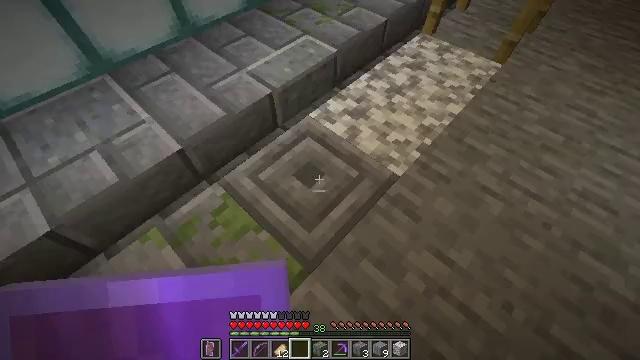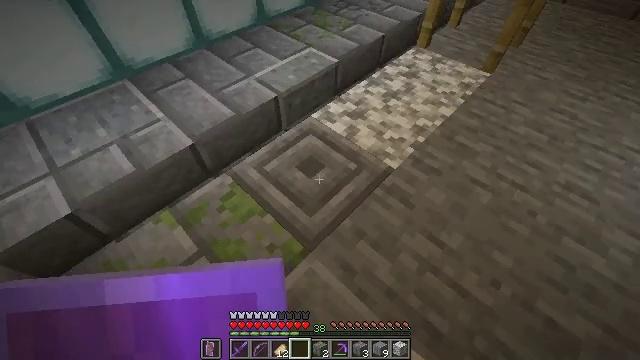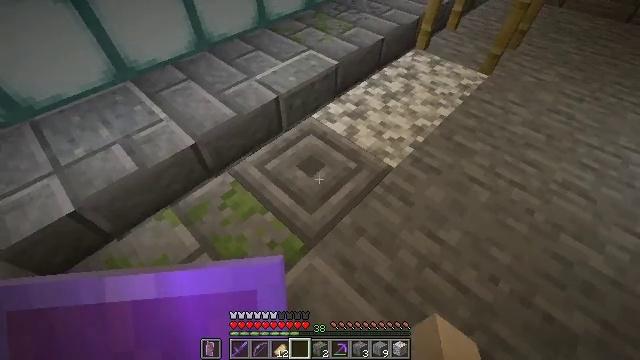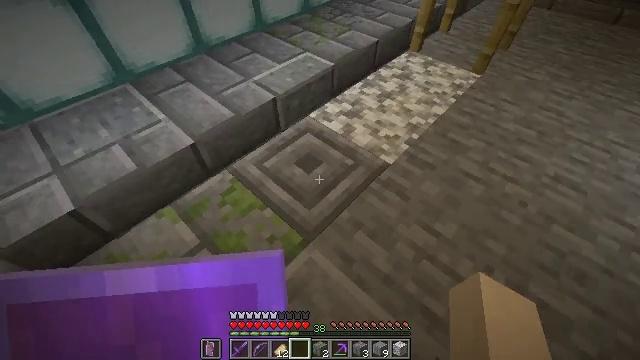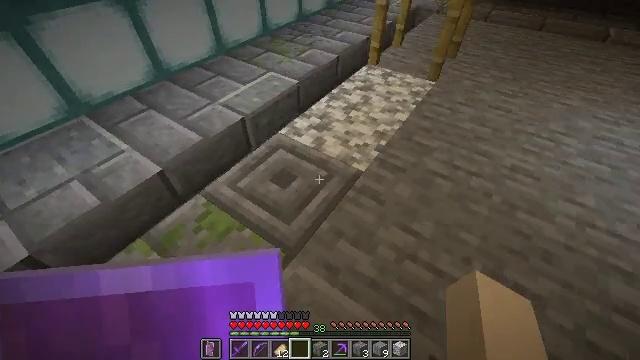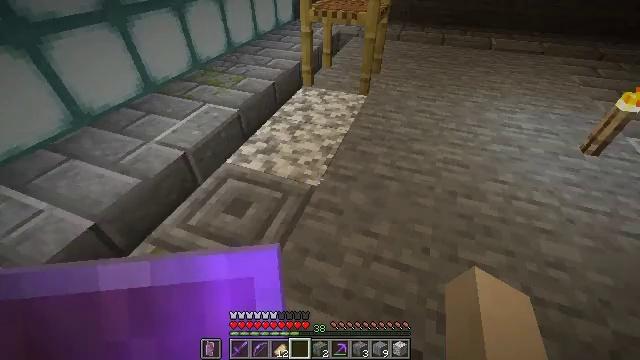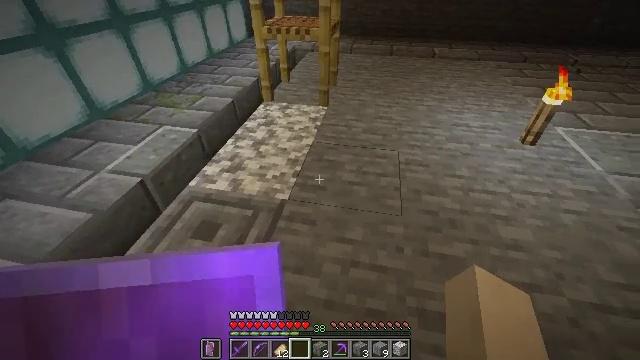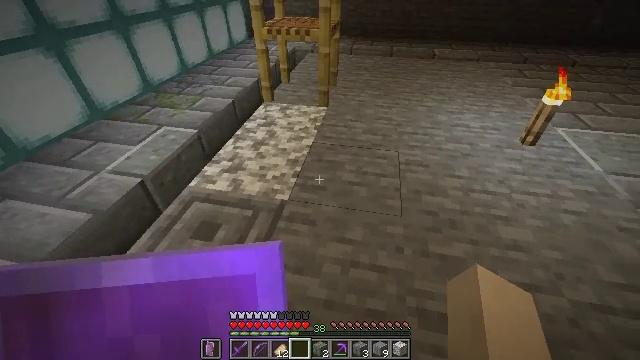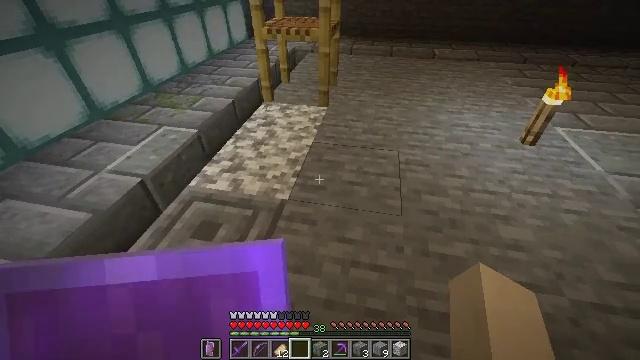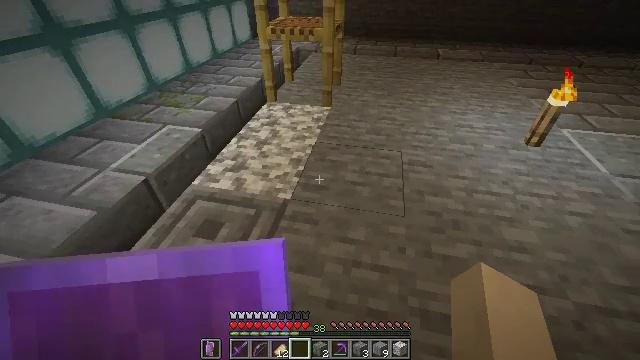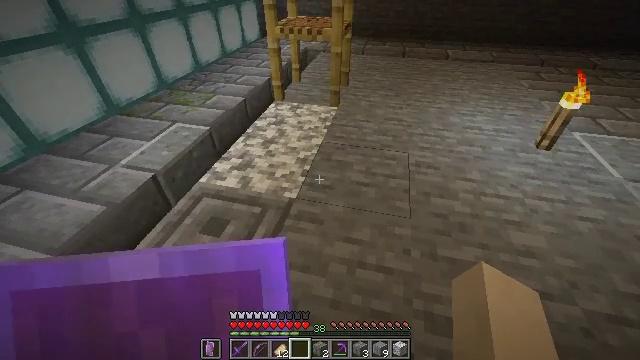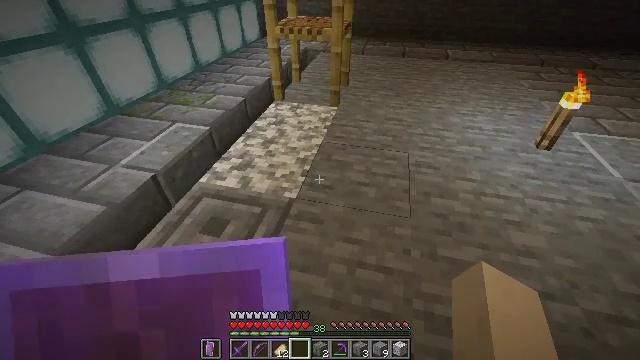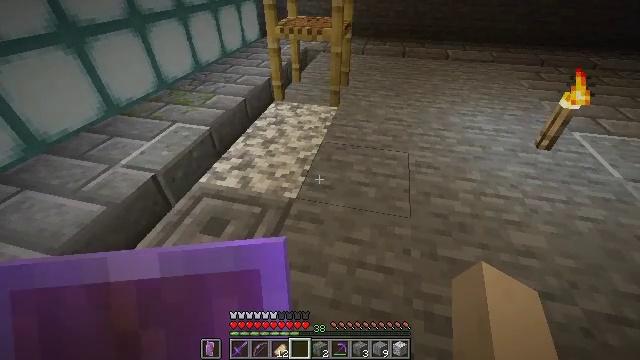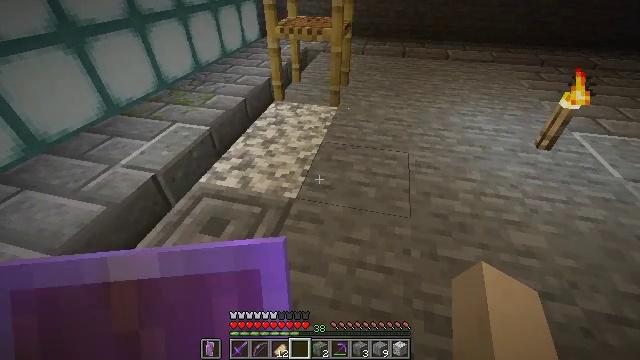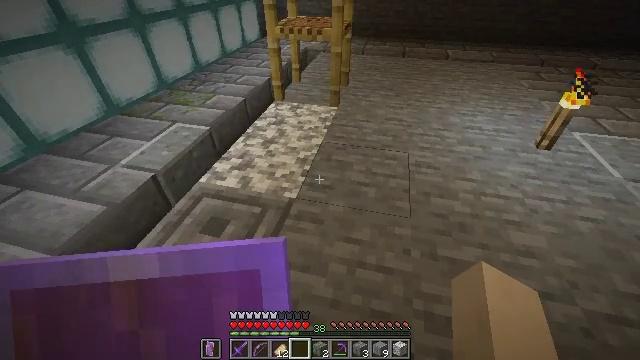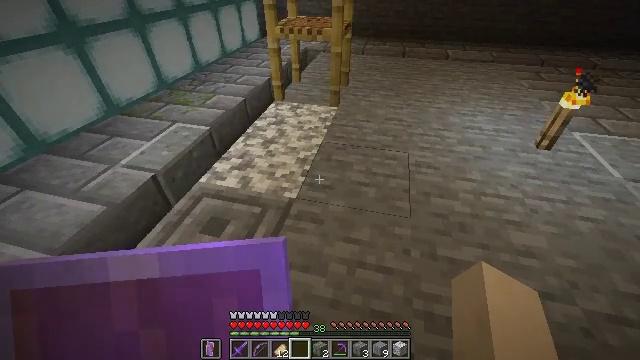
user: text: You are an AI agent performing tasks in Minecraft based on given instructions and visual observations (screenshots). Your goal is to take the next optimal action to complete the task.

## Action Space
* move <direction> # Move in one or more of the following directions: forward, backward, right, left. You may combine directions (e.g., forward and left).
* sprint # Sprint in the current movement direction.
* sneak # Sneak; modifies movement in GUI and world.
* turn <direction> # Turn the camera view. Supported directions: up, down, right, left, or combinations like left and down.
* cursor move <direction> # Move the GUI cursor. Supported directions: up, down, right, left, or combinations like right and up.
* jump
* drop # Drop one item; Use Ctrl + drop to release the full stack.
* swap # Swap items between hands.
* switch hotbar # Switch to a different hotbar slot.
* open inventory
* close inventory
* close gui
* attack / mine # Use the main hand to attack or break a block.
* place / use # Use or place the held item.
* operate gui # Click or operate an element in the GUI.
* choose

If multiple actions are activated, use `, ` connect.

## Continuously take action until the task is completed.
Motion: motion action
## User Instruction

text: Break the diorite block.
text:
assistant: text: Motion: turn up
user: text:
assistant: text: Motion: no_op
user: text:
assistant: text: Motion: no_op
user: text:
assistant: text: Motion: turn right and up
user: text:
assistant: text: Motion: turn right and up
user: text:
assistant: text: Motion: turn right and up
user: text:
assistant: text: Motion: no_op
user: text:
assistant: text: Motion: no_op
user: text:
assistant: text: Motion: no_op
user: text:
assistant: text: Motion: turn left
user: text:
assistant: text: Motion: no_op
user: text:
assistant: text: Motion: no_op
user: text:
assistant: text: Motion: no_op
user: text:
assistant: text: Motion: no_op
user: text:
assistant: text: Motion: no_op
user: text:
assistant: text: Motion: no_op
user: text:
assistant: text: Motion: no_op
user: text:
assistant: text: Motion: no_op
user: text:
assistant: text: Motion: turn left
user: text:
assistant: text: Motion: turn left and down
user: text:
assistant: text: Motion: turn left and down
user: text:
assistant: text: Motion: turn left and down
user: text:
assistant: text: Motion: turn left
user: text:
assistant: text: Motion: no_op
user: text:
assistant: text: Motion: no_op
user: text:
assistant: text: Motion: no_op
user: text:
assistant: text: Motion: no_op
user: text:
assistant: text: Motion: no_op
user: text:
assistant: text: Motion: no_op
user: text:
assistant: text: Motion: no_op